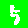
Digit: 5